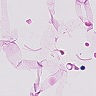
Metastatic tissue present: no